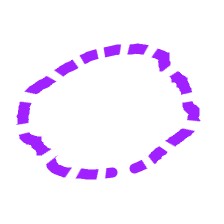
Shape: circle